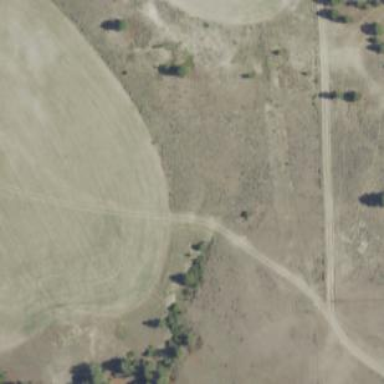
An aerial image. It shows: Track with grade5 tracktype.